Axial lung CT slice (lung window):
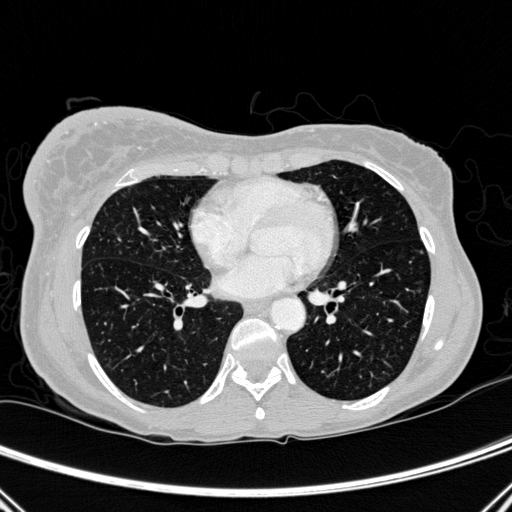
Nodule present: no